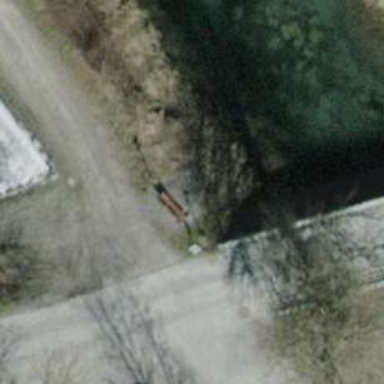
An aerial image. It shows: Brown bench in the vicinity.